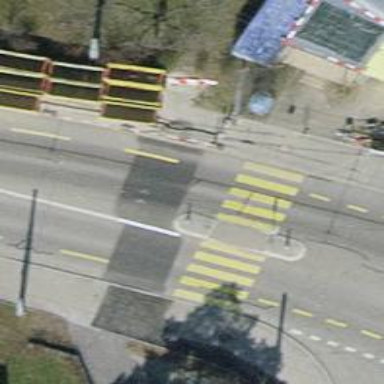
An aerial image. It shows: Footway crossing with marked asphalt surface.